Question: I am not sure why my /etc/hosts file look like this:

I tried to open it using different editor(vim, sublime, TextEdit). They all look same. Is this normal?
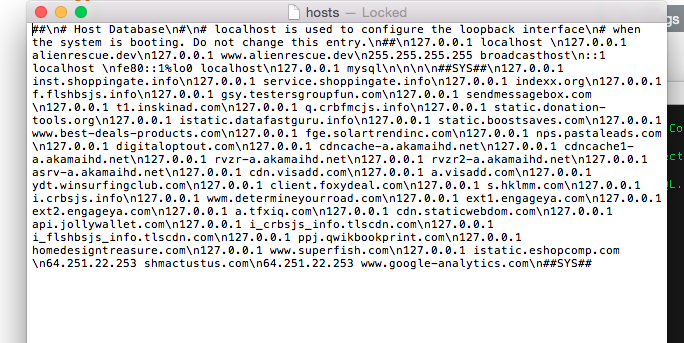
Answer: It's broken. You have probably imported it from Windows, so you're experimenting UNIX/DOS new line incompatibilities. Maybe you copied/pasted and placed it in '/etc/hosts/'?
I would use VI to get rid of the '
' and convert them into actual new line chars.